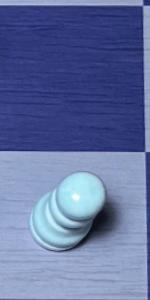
Label: Pawn_White